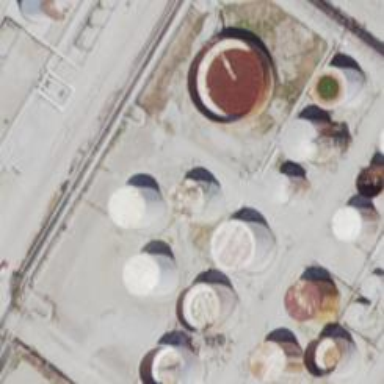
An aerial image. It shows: Storage tank that is man-made.